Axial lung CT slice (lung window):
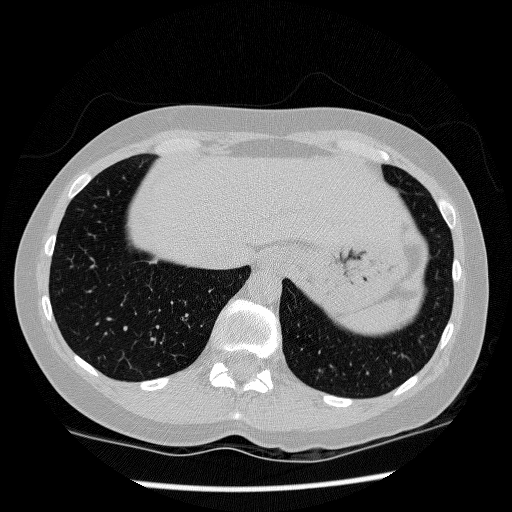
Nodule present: no